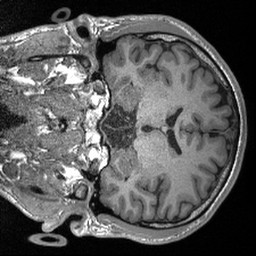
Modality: T1w
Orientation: coronal
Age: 27
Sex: male